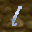
Label: 1